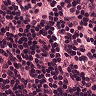
Metastatic tissue present: no